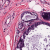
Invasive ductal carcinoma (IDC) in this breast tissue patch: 0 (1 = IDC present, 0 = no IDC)